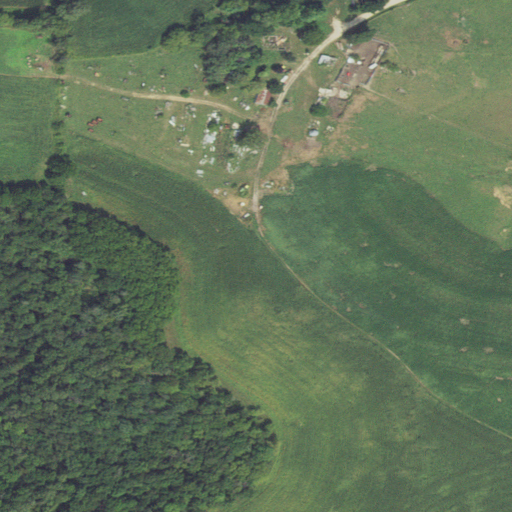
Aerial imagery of ridge(s) in Wisconsin named Helgerson Ridge containing pasture, deciduous forest, low intensity development, mixed forest, open development, and cultivated crops